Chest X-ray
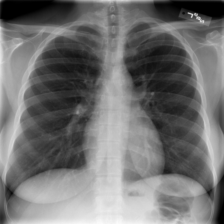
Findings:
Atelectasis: negative
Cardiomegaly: negative
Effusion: negative
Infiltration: negative
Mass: negative
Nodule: negative
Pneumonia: negative
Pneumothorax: negative
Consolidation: negative
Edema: negative
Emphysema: negative
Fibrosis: negative
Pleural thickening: negative
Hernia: negative